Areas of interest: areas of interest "Business office"
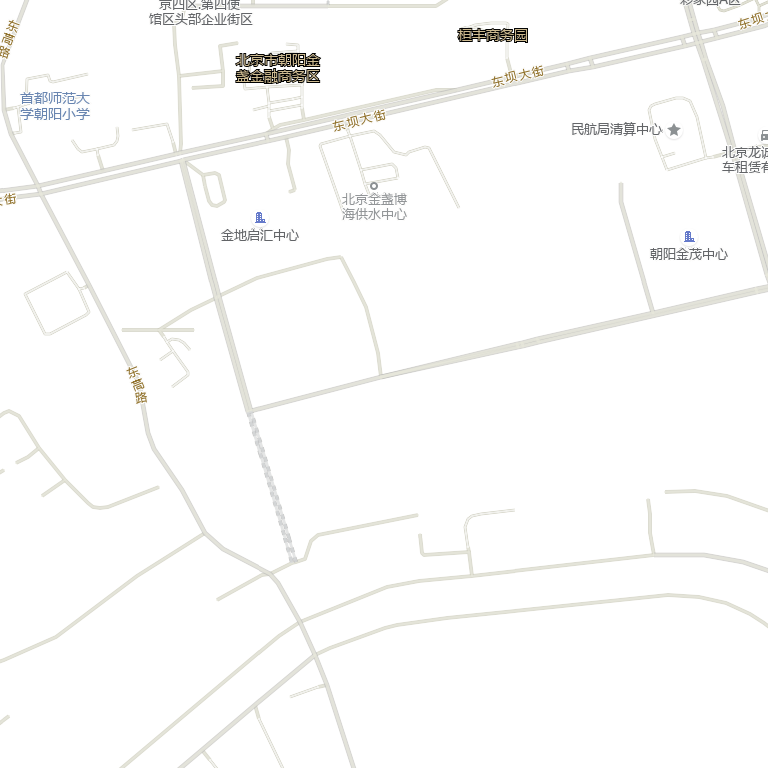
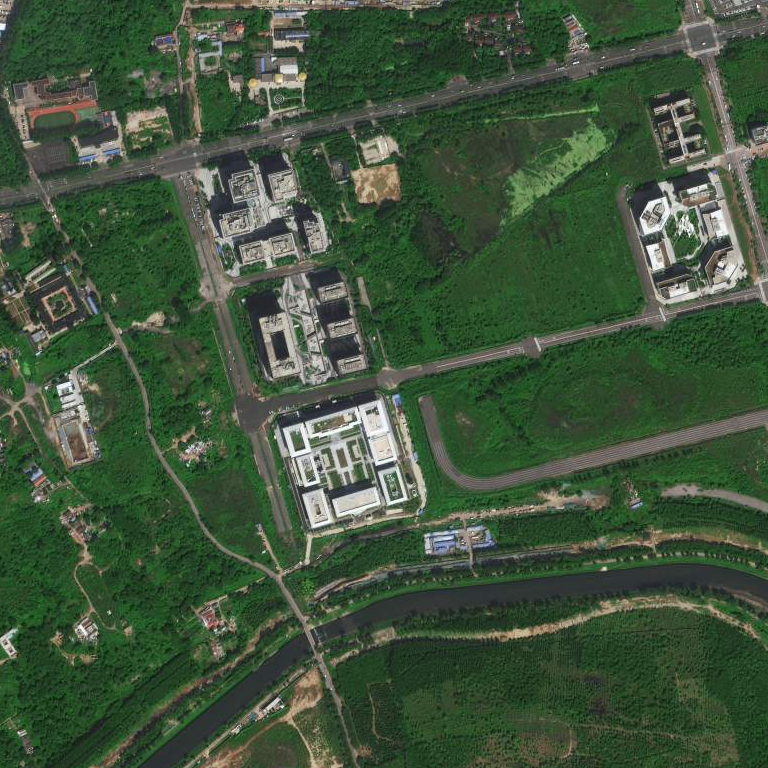